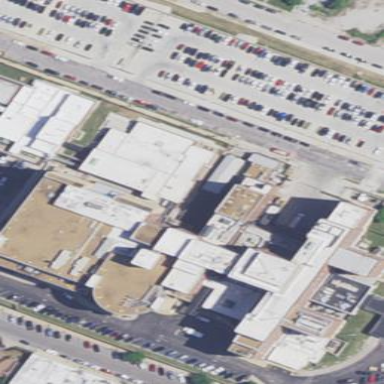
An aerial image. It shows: Hospital building.